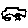
Label: car